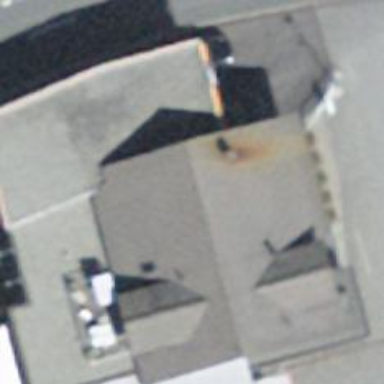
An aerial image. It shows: Fuel station.